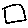
Label: square